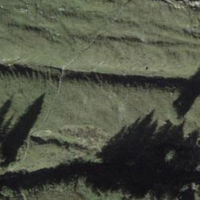
EUNIS habitat code: 23
Species observed at this site:
Neottia ovata
Zygaena loti
Phyteuma orbiculare